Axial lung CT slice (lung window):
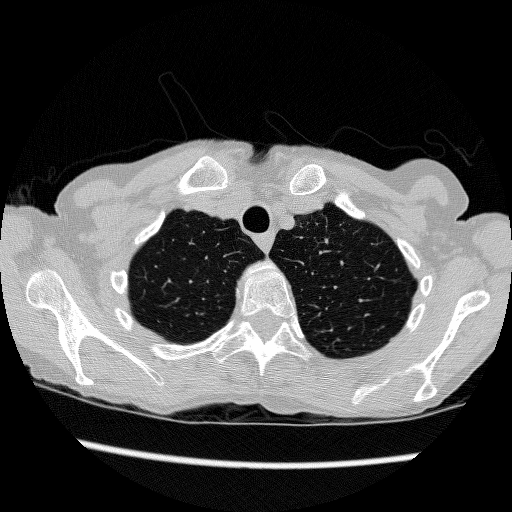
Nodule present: no